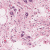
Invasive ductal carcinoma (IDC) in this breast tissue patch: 0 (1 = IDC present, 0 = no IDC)